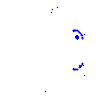
Particle: proton